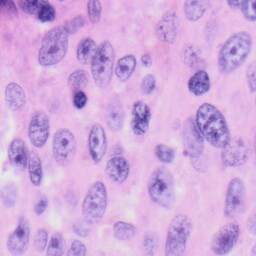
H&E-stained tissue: Skin